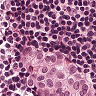
Metastatic tissue present: yes